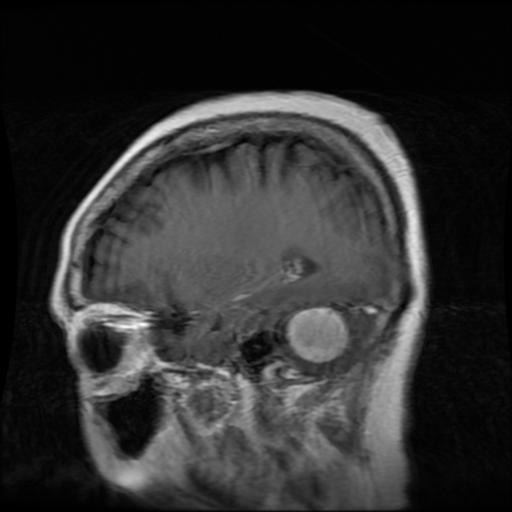
Label: meningioma